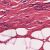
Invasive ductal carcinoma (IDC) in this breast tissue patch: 0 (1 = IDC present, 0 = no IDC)